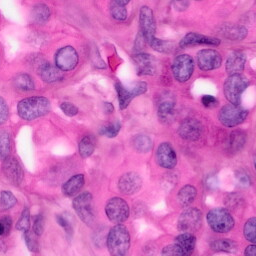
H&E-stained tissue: Pancreatic